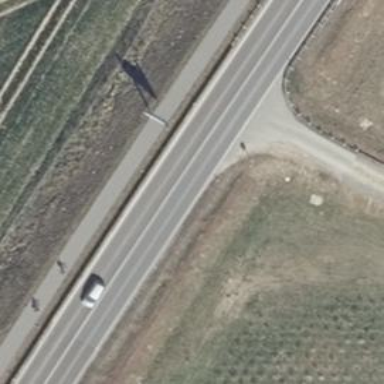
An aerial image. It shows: Secondary road with asphalt surface.